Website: home-depot
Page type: receipt
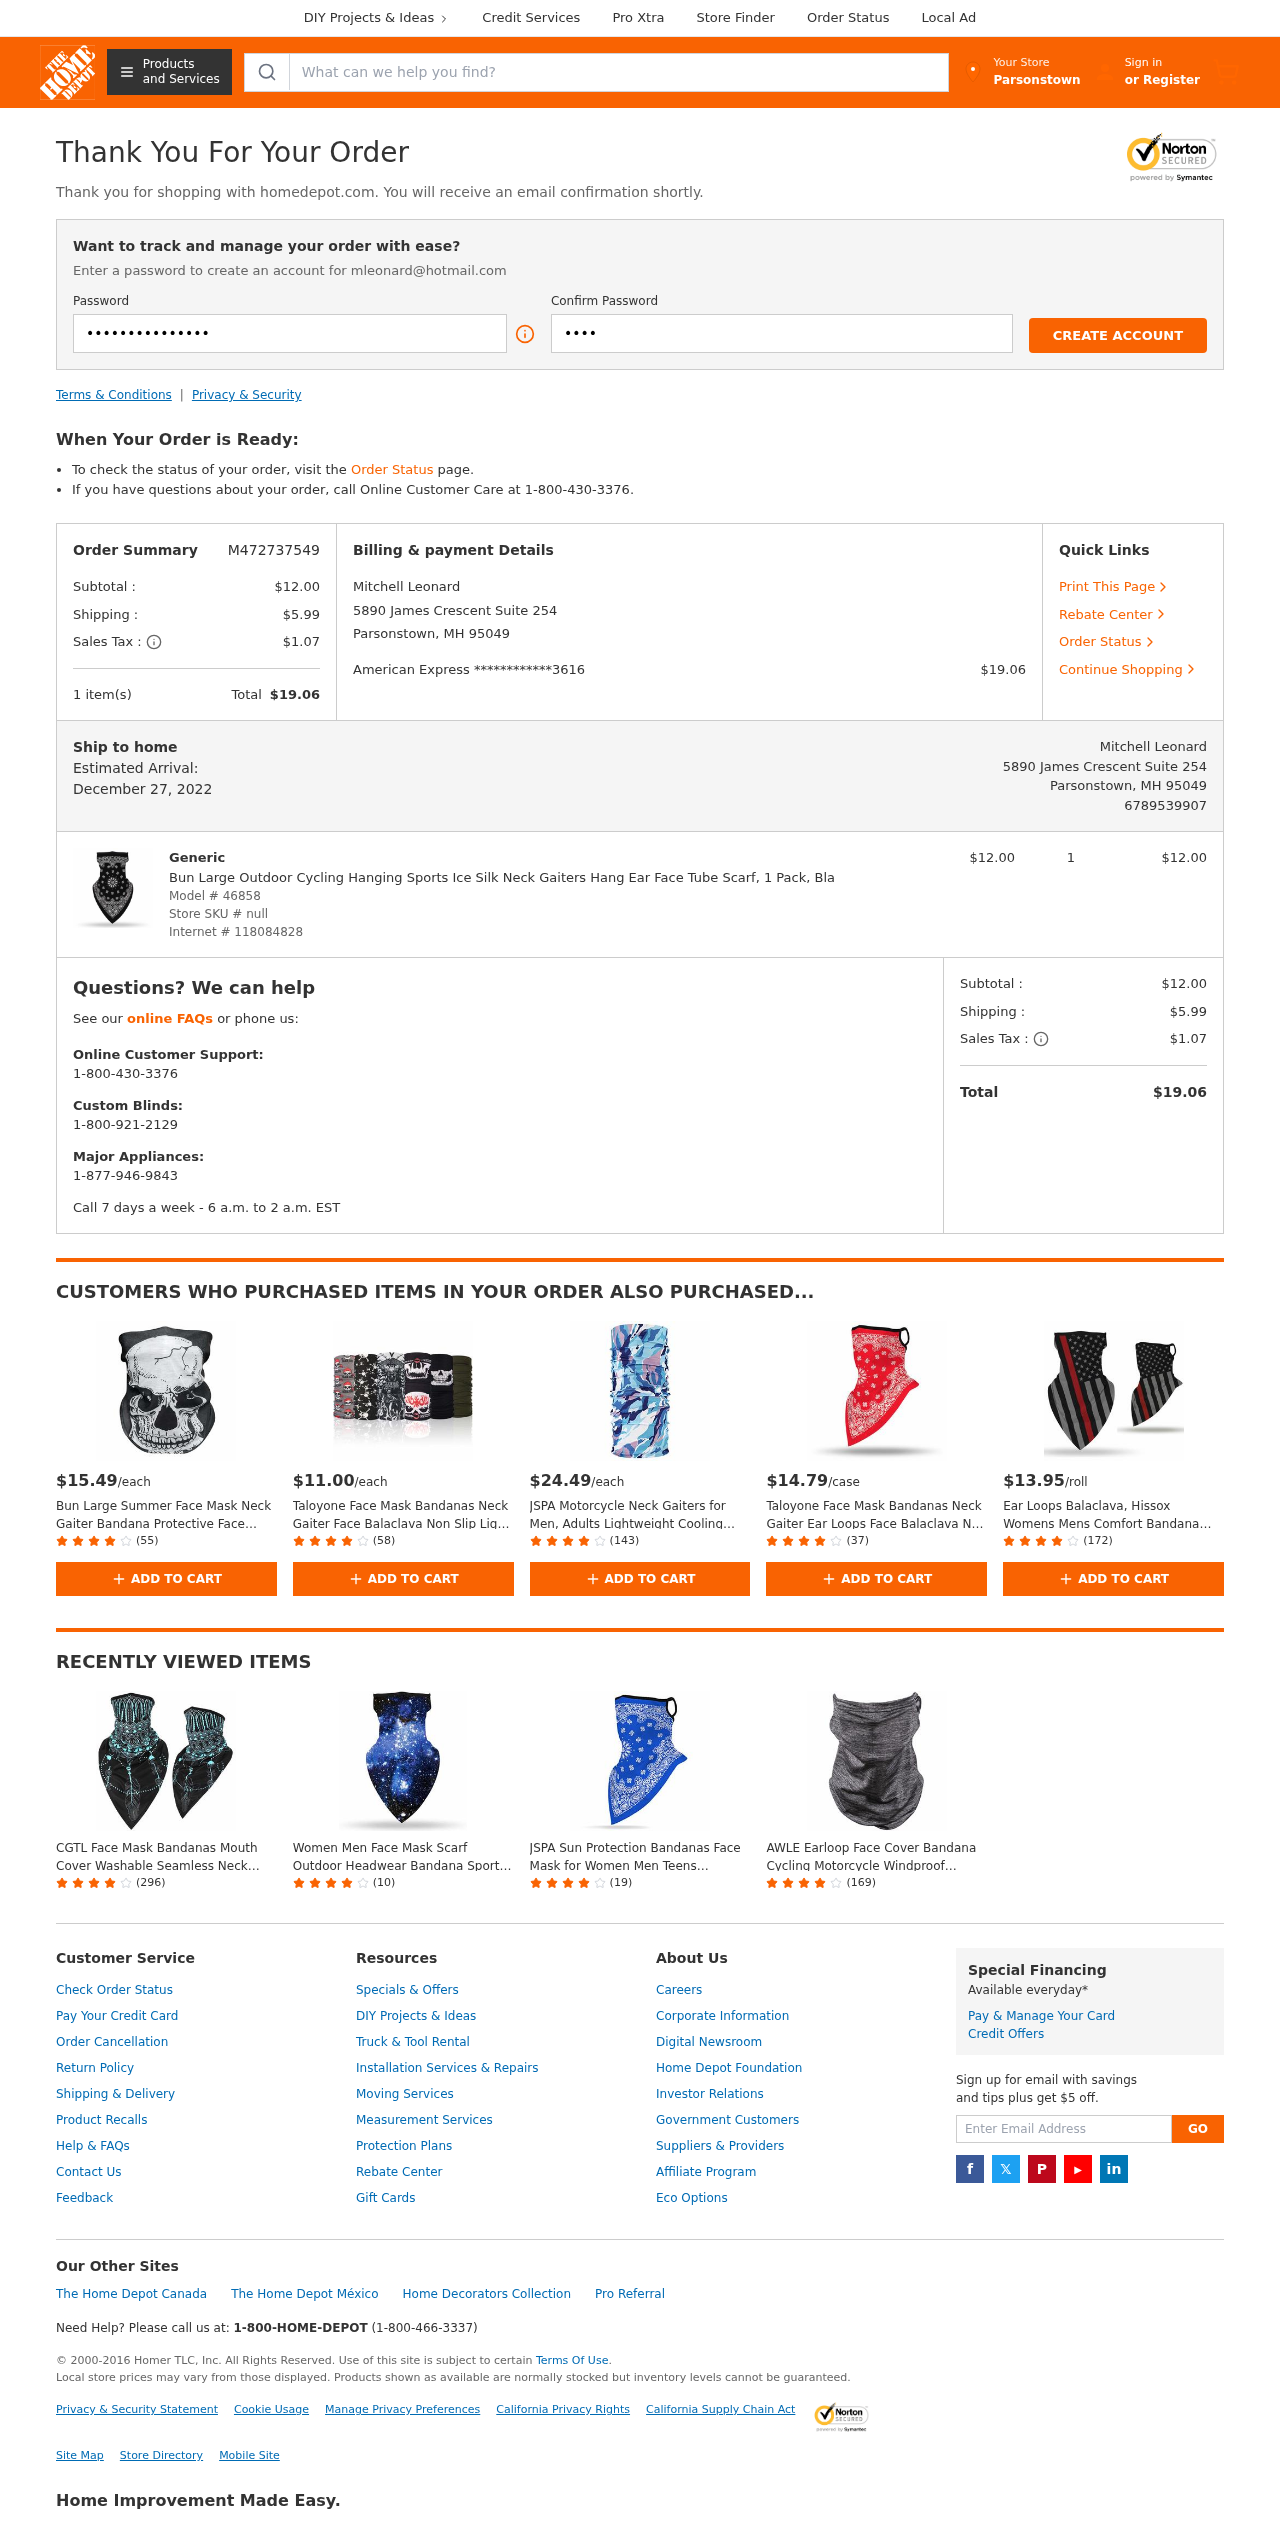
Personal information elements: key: PII_CARD_LAST4
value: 3616
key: PII_CARD_TYPE
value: American Express
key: PII_CITY
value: Parsonstown
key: PII_EMAIL
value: mleonard@hotmail.com
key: PII_FULLNAME
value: Mitchell Leonard
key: PII_PHONE
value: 6789539907
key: PII_STREET
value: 5890 James Crescent Suite 254
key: PII_CITY_STATE_ZIP
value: Parsonstown, MH 95049
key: PII_FULLNAME2
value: Mitchell Leonard
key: PII_STREET2
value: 5890 James Crescent Suite 254
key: PII_CITY_STATE_ZIP2
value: Parsonstown, MH 95049
Product elements: key: PRODUCT1_BRAND
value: Generic
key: PRODUCT1_NAME
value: Bun Large Outdoor Cycling Hanging Sports Ice Silk Neck Gaiters Hang Ear Face Tube Scarf, 1 Pack, Bla
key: PRODUCT1_PRICE
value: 12
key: PRODUCT1_QUANTITY
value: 1
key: PRODUCT2_PRICE
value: $15.49
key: PRODUCT2_NAME
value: Bun Large Summer Face Mask Neck Gaiter Bandana Protective Face Cover for Outdoors Colour 015
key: PRODUCT2_NUM_RATINGS
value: (55)
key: PRODUCT3_PRICE
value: $11.00
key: PRODUCT3_NAME
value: Taloyone Face Mask Bandanas Neck Gaiter Face Balaclava Non Slip Light Cool Breathable for Sun Wind D
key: PRODUCT3_NUM_RATINGS
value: (58)
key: PRODUCT4_PRICE
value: $24.49
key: PRODUCT4_NAME
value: JSPA Motorcycle Neck Gaiters for Men, Adults Lightweight Cooling Neck Mouth Cover Anti-UV Protection
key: PRODUCT4_NUM_RATINGS
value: (143)
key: PRODUCT5_PRICE
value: $14.79
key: PRODUCT5_NAME
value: Taloyone Face Mask Bandanas Neck Gaiter Ear Loops Face Balaclava Non Slip Light Cool Breathable for
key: PRODUCT5_NUM_RATINGS
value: (37)
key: PRODUCT6_PRICE
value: $13.95
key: PRODUCT6_NAME
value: Ear Loops Balaclava, Hissox Womens Mens Comfort Bandana Face Scarf Bandana Mask Neck Gaiters Outdoor
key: PRODUCT6_NUM_RATINGS
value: (172)
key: PRODUCT7_NAME
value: CGTL Face Mask Bandanas Mouth Cover Washable Seamless Neck Gaiter Ear Loops Balaclava Scarfs Protect
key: PRODUCT7_NUM_RATINGS
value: (296)
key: PRODUCT8_NAME
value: Women Men Face Mask Scarf Outdoor Headwear Bandana Sports Tube UV Face Mask for Workout Yoga Running
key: PRODUCT8_NUM_RATINGS
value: (10)
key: PRODUCT9_NAME
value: JSPA Sun Protection Bandanas Face Mask for Women Men Teens Seamless Ear Loops Face Balaclava Unisex
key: PRODUCT9_NUM_RATINGS
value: (19)
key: PRODUCT10_NAME
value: AWLE Earloop Face Cover Bandana Cycling Motorcycle Windproof Seamless Face Scarf Rave Balaclava Head
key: PRODUCT10_NUM_RATINGS
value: (169)
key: PRODUCT_MODEL_NUMBER
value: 46858
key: PRODUCT_INTERNET_NUMBER
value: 118084828
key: PRODUCT1_LINE_TOTAL
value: $12.00
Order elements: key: ORDER_ID
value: M472737549
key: ORDER_SUBTOTAL
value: $12.00
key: ORDER_SHIPPING_COST
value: $5.99
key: ORDER_TAX
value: $1.07
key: ORDER_NUM_ITEMS
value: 1 item(s)
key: ORDER_TOTAL
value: $19.06
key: ORDER_DELIVERY_DATE
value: December 27, 2022
Search elements: key: HEADER_SEARCH
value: What can we help you find?
Other elements: key: STORE_SKU
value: null